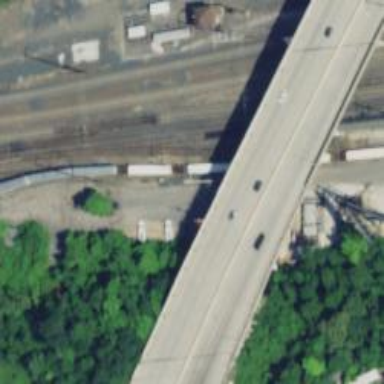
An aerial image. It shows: Railway siding for service.